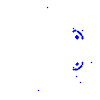
Particle: kaon